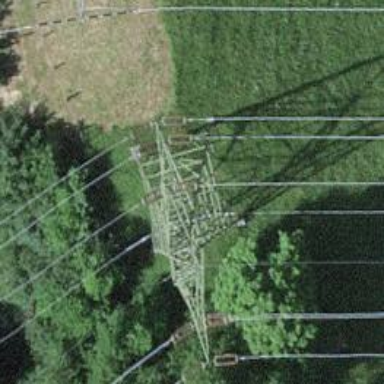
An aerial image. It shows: Power line in the image.